Field crop: tomato
Growth stage: 1
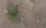
Species: solanum